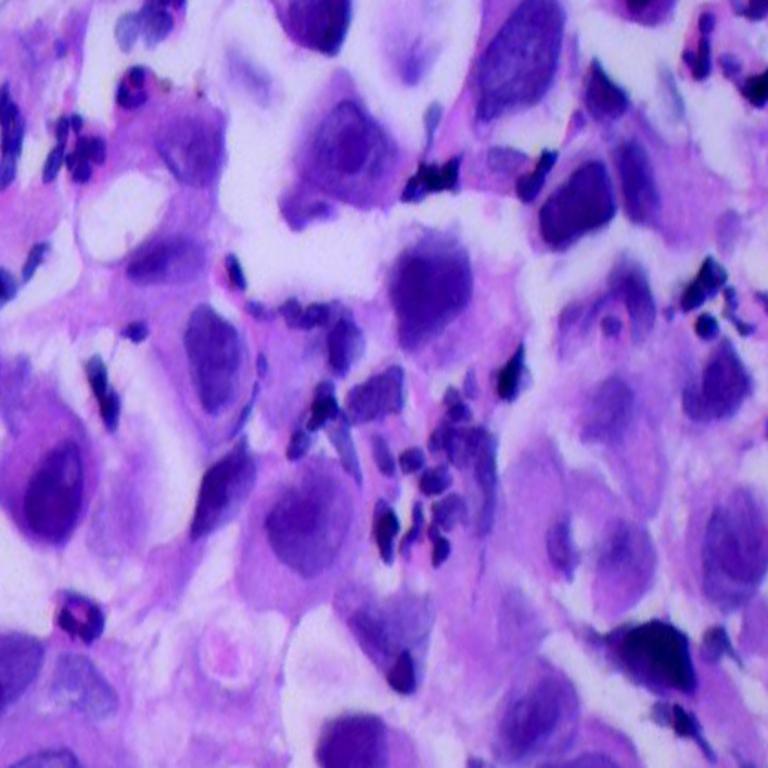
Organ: lung
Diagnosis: adenocarcinomas